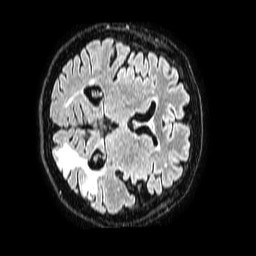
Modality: FLAIR
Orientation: axial
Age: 73
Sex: female
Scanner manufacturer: philips
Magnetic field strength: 1.5 T
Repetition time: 4.8 s
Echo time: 0.3 s